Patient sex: M
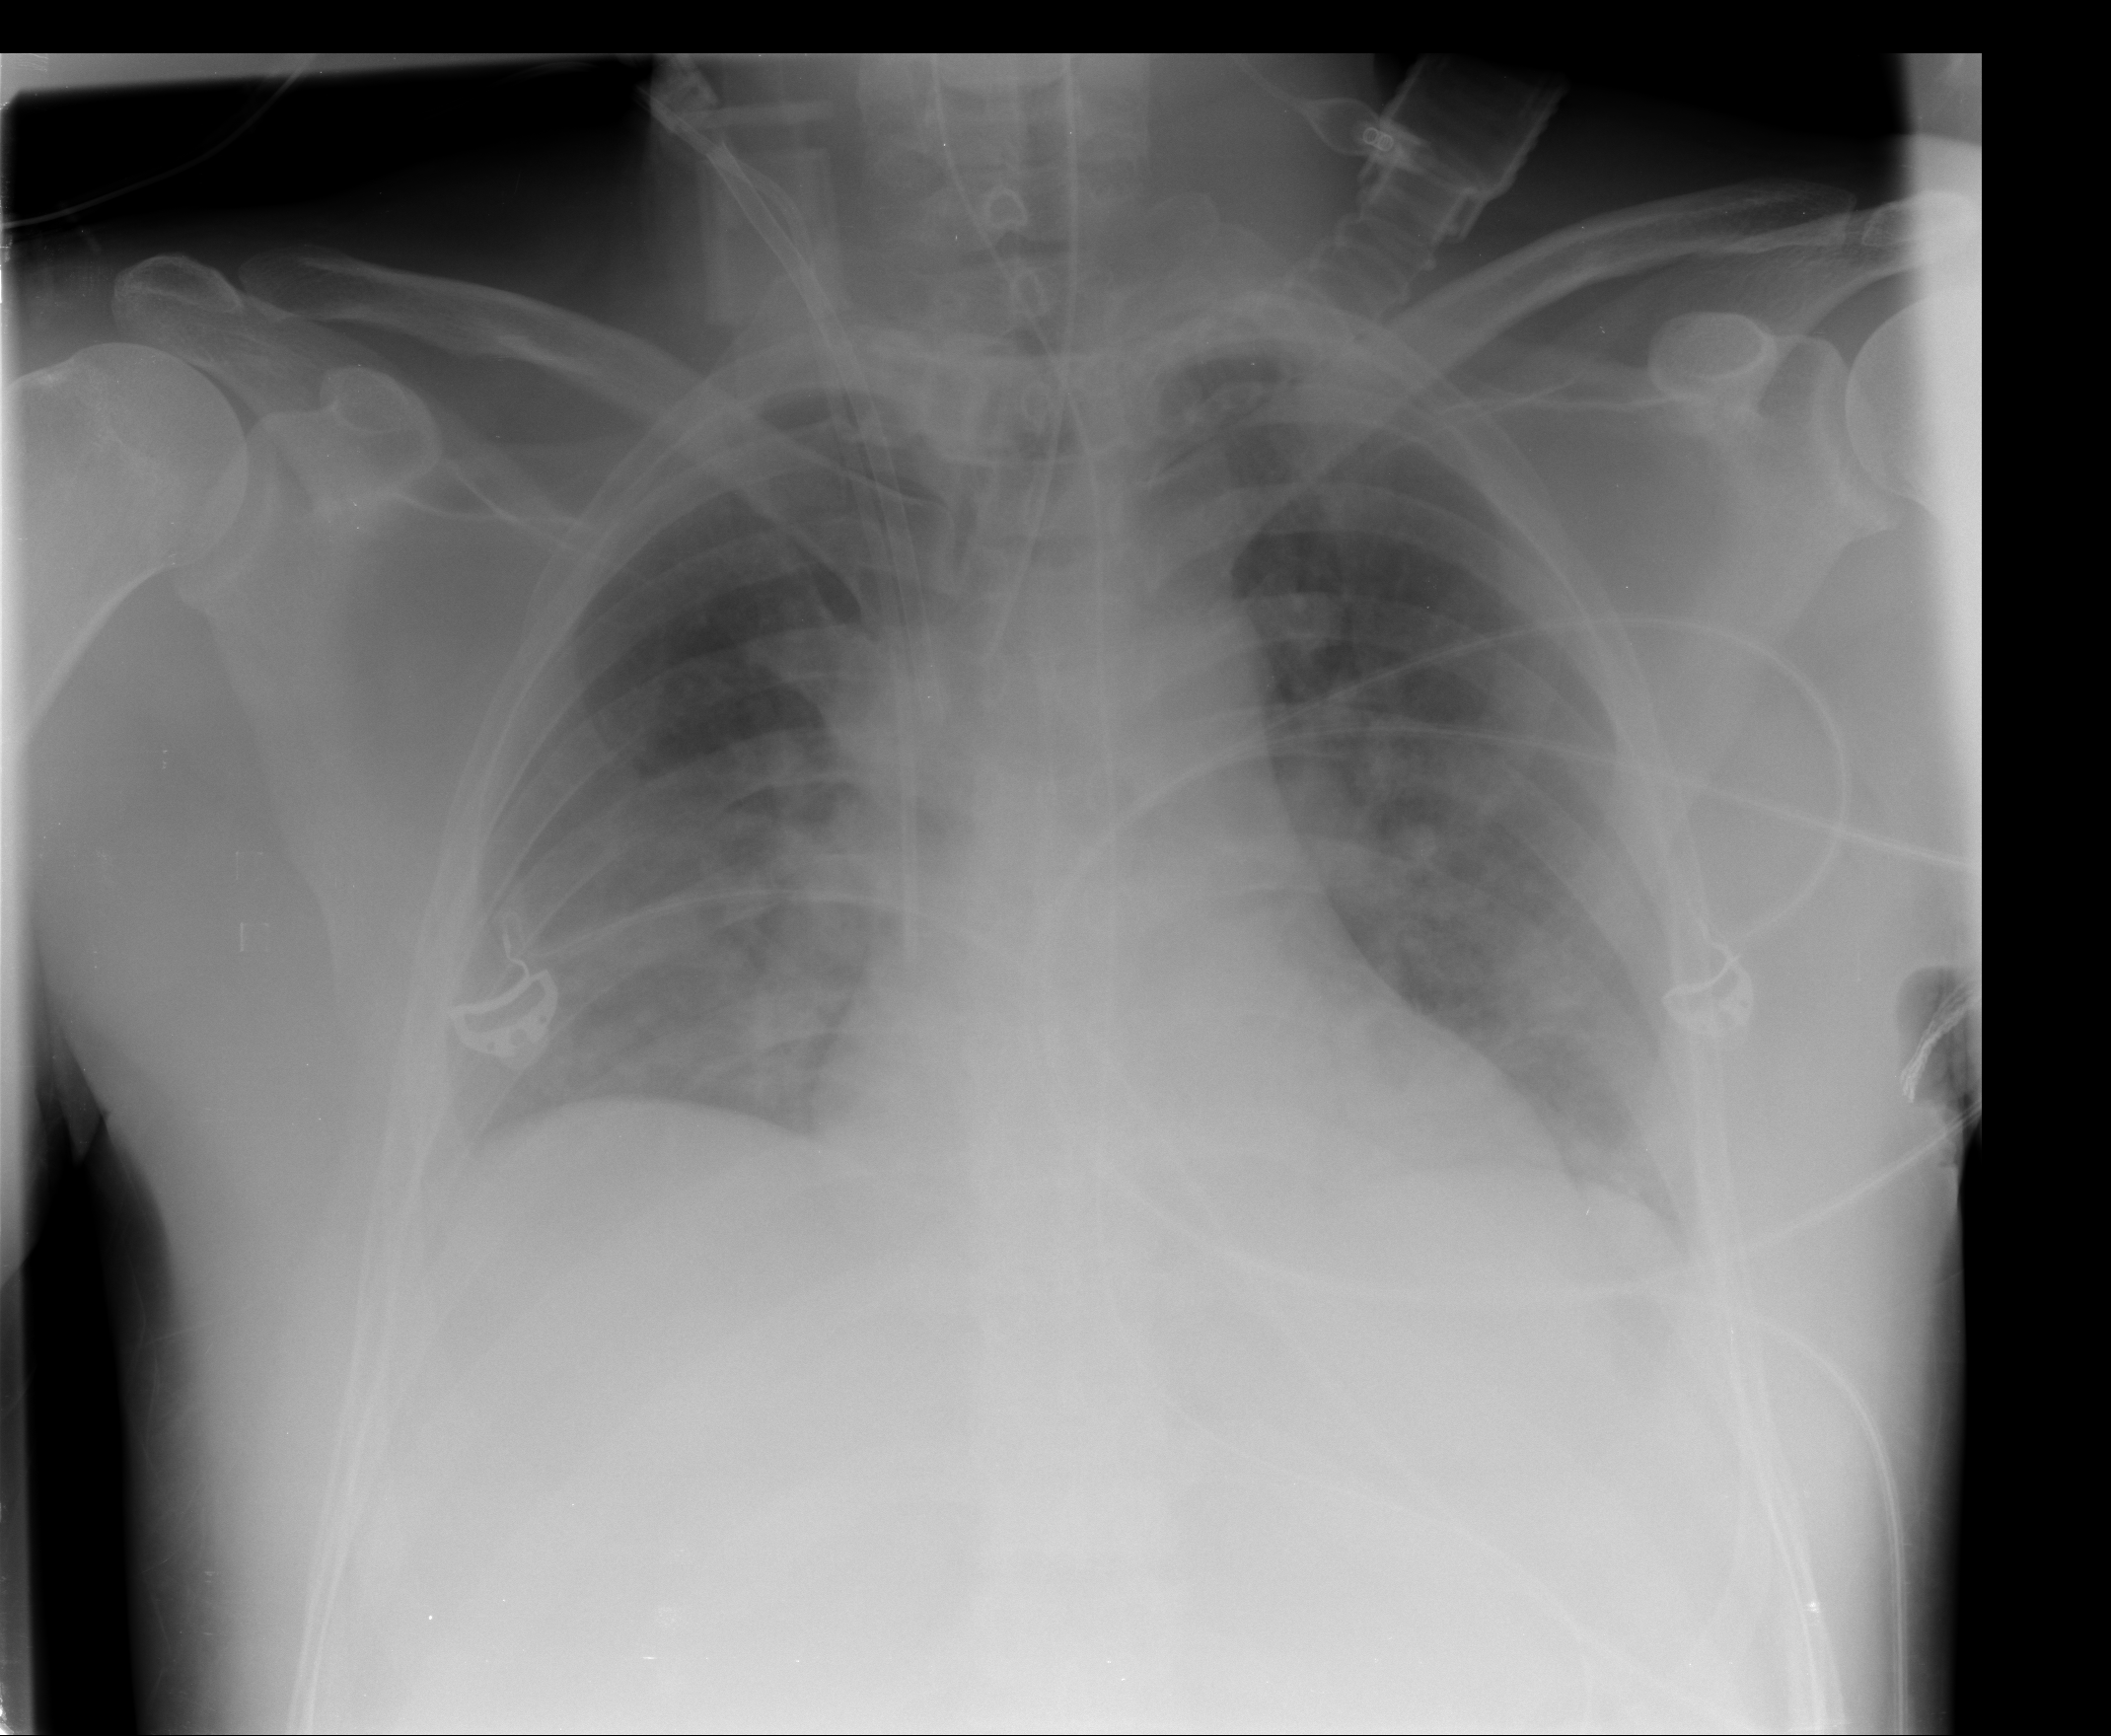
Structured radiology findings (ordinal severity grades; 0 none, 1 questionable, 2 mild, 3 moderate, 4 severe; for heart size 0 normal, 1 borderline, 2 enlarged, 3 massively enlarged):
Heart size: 0
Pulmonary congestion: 1
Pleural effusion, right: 2
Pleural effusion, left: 2
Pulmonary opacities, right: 0
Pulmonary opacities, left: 0
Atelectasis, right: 2
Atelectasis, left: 2